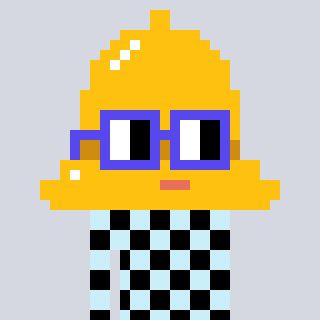
a pixel art character with square blue glasses, a bell-shaped head and a cold-colored body on a cool background